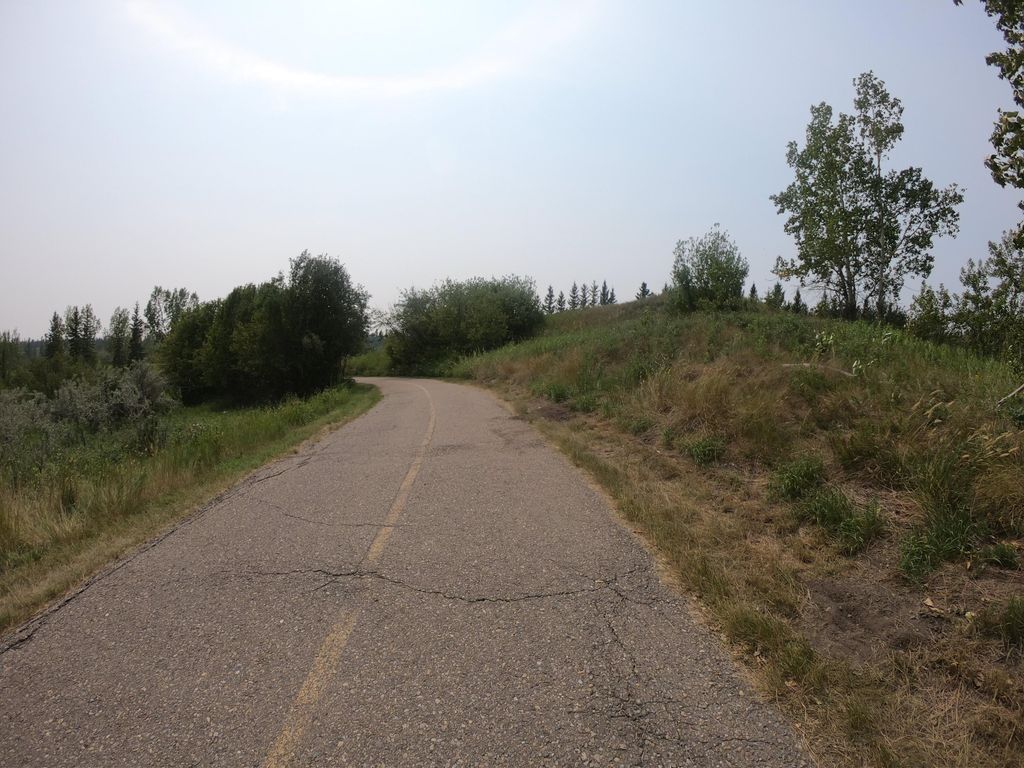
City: calgary